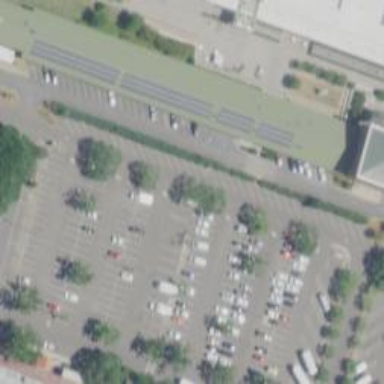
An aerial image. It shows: Parking space.